Field crop: tomato
Growth stage: 1
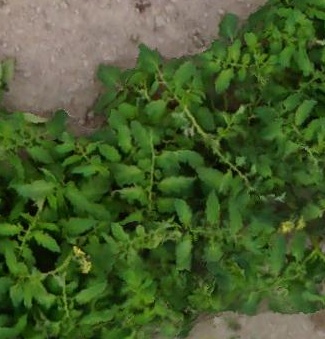
Species: tomato